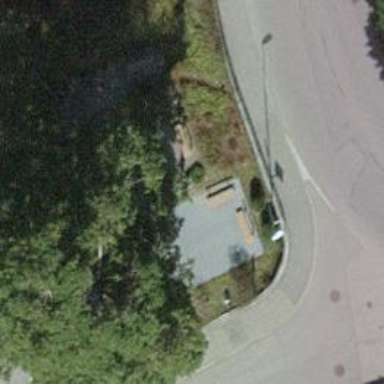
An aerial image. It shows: Brown bench.